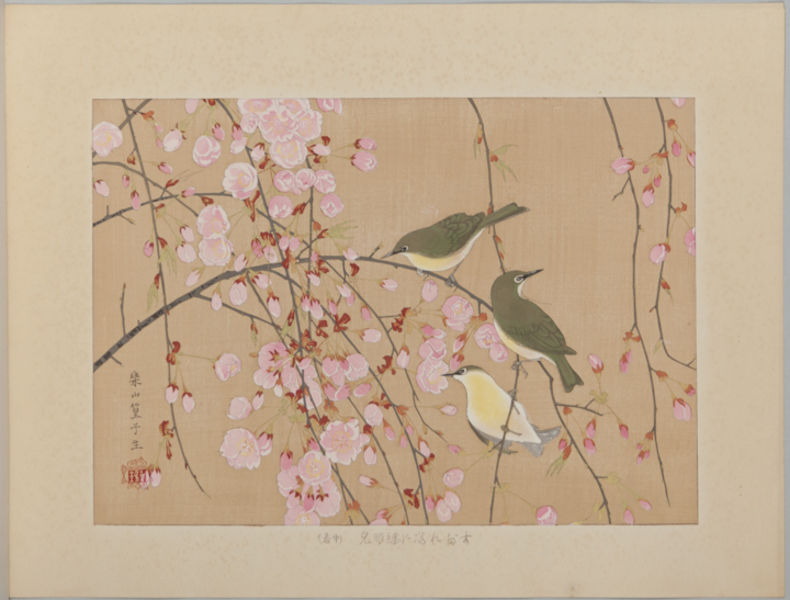
Titel: Bird on a Flowering Plum Branch
Standort: Amherst (Massachusetts, USA)
Institution: Mead Art Museum, Amherst College
Schlagwörter: flowers, japanese, birds, branches, petals, nightingale, japanes, blossoms, cherry blossoms